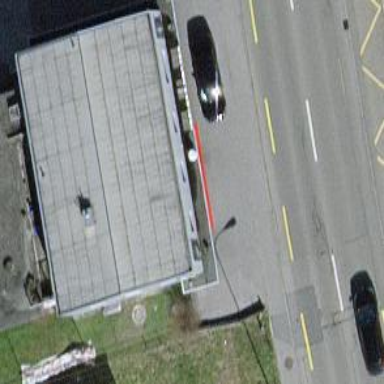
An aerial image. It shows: Furniture shop.